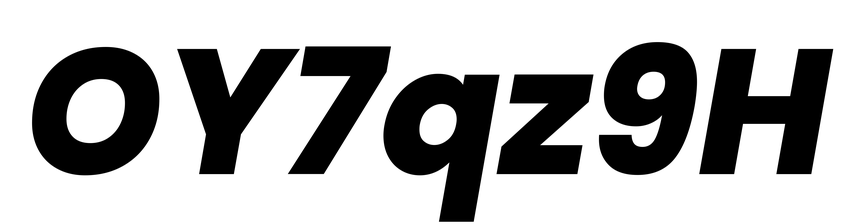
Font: Poppins-ExtraBoldItalic